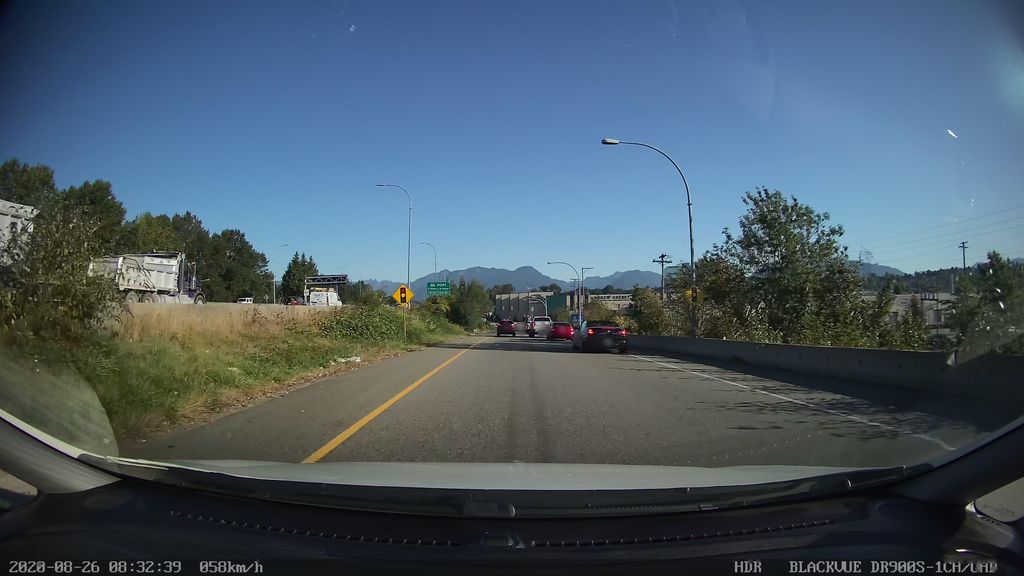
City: vancouver